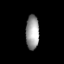
Tissue: lung
Cell type: Endothelial cells
Senescence score: 0.7171
Nuclear area (px): 444
Mean DAPI intensity: 155.178